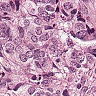
Metastatic tissue present: yes